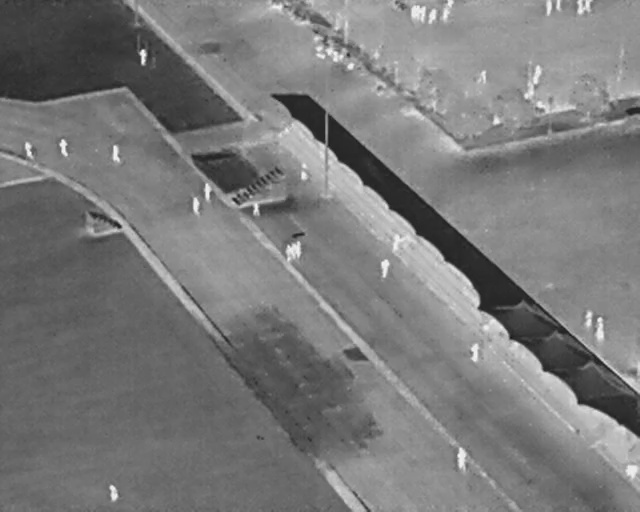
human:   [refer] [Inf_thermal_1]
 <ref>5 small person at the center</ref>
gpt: <box>[[38, 40, 41, 41, 2], [46, 32, 48, 34, 2], [45, 48, 48, 49, 2], [44, 48, 47, 49, 2], [43, 48, 46, 50, 2]]</box>

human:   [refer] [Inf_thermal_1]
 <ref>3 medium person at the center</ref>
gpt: <box>[[30, 36, 33, 38, 2], [29, 39, 32, 41, 2], [58, 51, 61, 53, 2]]</box>

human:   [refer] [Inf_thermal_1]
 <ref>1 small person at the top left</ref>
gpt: <box>[[20, 10, 23, 11, 2]]</box>

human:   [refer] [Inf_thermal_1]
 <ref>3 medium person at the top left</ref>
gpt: <box>[[16, 29, 19, 30, 2], [8, 27, 11, 29, 2], [2, 28, 6, 30, 2]]</box>

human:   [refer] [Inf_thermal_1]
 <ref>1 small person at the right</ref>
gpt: <box>[[72, 67, 75, 69, 2]]</box>

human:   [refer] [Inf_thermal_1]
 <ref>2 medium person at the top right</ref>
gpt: <box>[[82, 13, 85, 15, 2], [74, 14, 76, 16, 2]]</box>

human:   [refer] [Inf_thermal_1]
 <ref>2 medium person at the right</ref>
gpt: <box>[[91, 63, 95, 65, 2], [90, 61, 93, 63, 2]]</box>

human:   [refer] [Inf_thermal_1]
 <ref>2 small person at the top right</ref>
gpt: <box>[[84, 0, 87, 2, 2], [86, 0, 88, 1, 2]]</box>